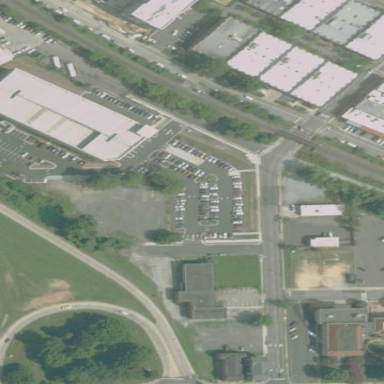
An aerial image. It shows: Parking area with asphalt surface.